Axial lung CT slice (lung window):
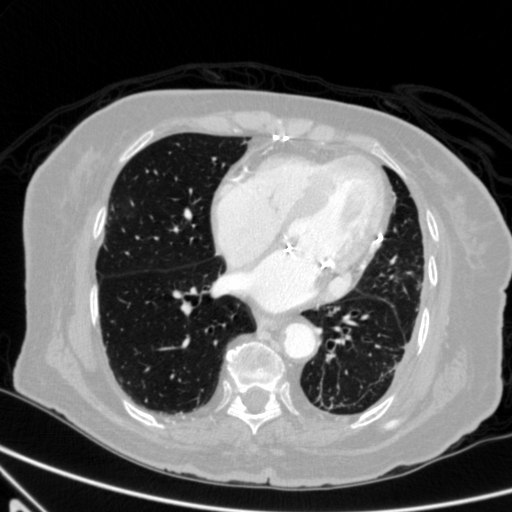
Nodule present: no